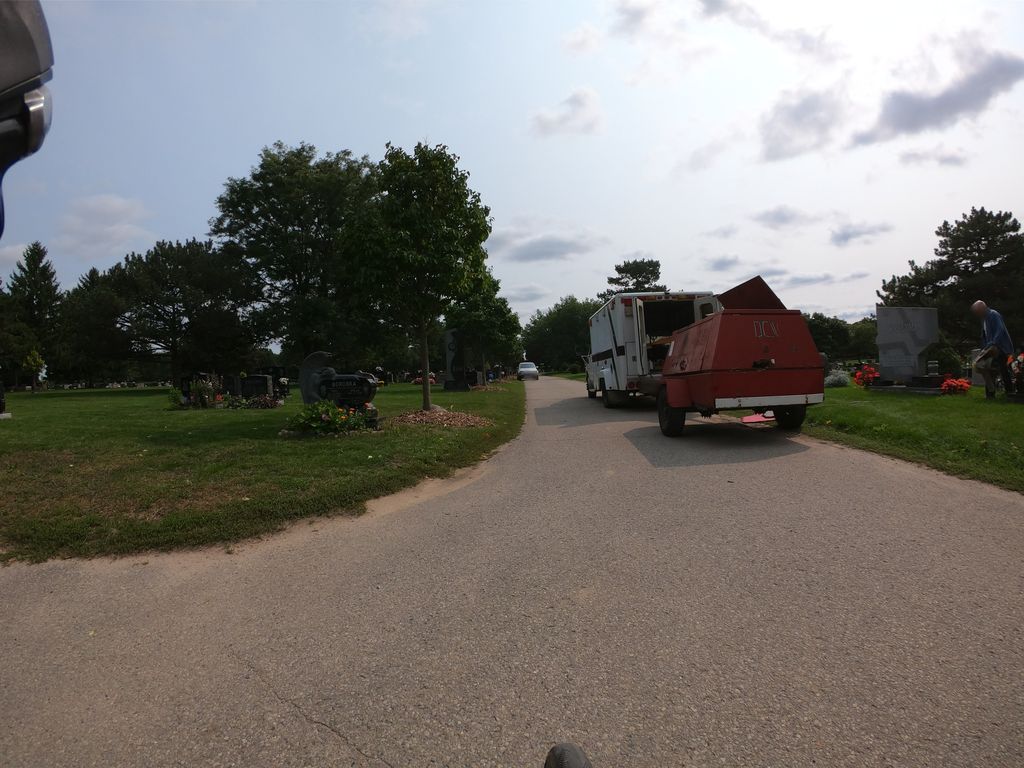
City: kitchener-waterloo